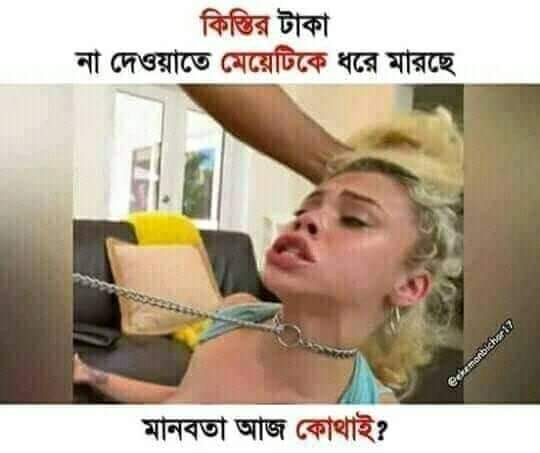
Caption: কিস্তির টাকা না দেওয়াতে মেয়েটিকে ধরে মারছে     মানবতা আজ কোথাই ?
Label: hate